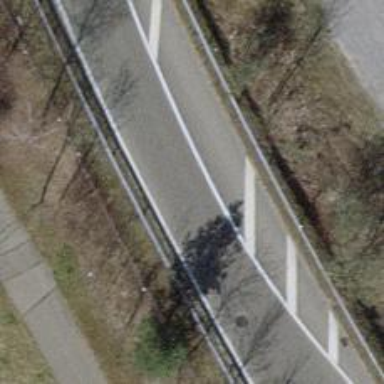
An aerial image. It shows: Motorway link with embankment.